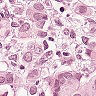
Metastatic tissue present: yes